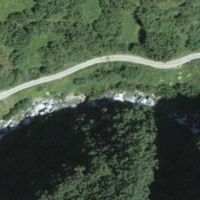
EUNIS habitat code: 31
Species observed at this site:
Oxytropis campestris
Parnassia palustris
Motacilla cinerea